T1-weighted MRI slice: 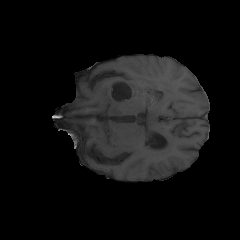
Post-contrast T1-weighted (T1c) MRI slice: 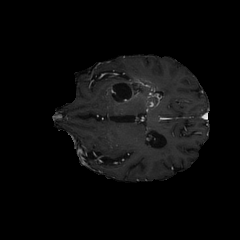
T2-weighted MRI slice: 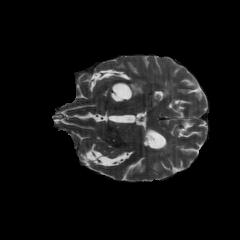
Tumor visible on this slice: yes